Question: This is related to post <URL>
Now that I have this dataframe below, i am trying to visualize this.
'''
Item Add Subtracts Month Net_Items Monthly_Available_Items
C 68 30 1 38 38
C 58 34 2 24 62
C 64 47 3 17 79
C 263 81 4 182 261
C 95 104 5 -9 252
C 38 63 6 -25 227
C 115 95 7 20 247
C 97 112 8 -15 232
'''
The code and graph are below:
'''
plt.figure(figsize=(20,10))
fig, ax1 = plt.subplots(figsize = (20,10))
ax1 = sns.pointplot(x='Month', y='value', hue='variable',data=stack_df)
ax1.legend(loc = 'upper left')
ax2 = sns.barplot(x = 'Month', y = 'Monthly_Available_Items', data =
stack_df, color = 'purple')
ax1.set_ylabel("Count of Items")
'''
Comparison of Add and subtracts vs available monthly inventory:

Questions:
1. How can i add the legend to the ax2 axis. This represent the Monthly Available items for each month. i tried ax2.legend() but it not work
2. How can i create similar plots for each item(A,B,C,D,E)
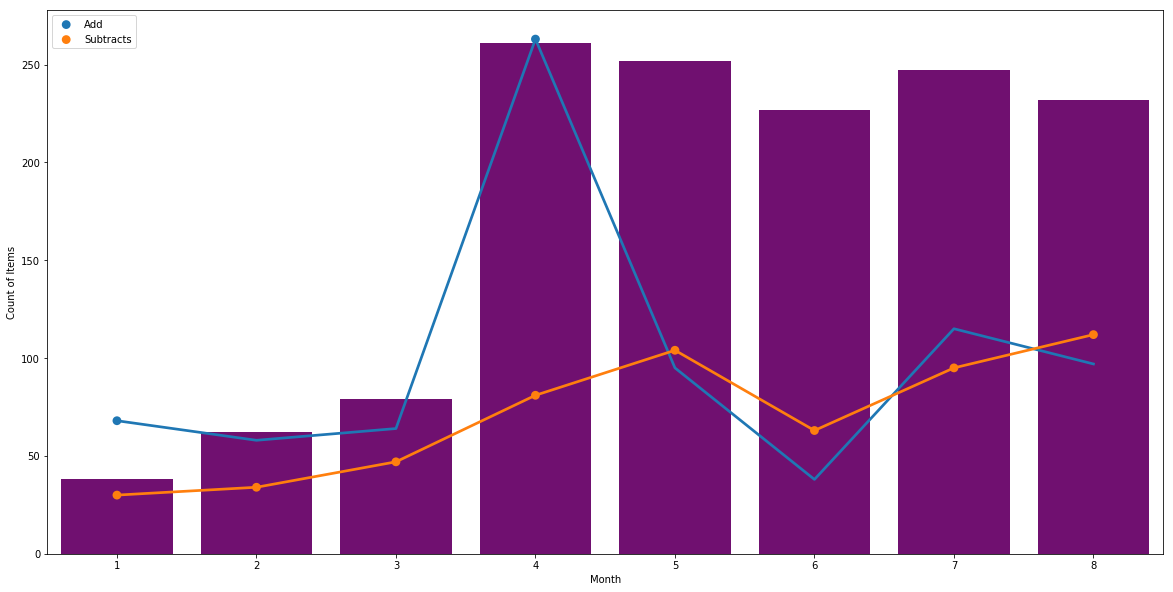
Answer: You can add a legend by specifying the 'label'
'''
ax2 = sns.barplot(x = 'Month', y = 'Monthly_Available_Items',
data = stack_df, color = 'purple',
label = "Monthly_Available_Items")
ax2.legend() # will show the legend for the barplot
'''
If you want to plot multiple plots based on Item column you could use 'groupby' to plot.
Assuming this is our dataframe 'df:'
'''
Item Add Subtracts Month Net_Items Monthly_Available_Items
0 C 68 30 1 38 38
1 D 58 34 2 24 62
2 C 64 47 3 17 79
3 C 263 81 4 182 261
4 D 95 104 5 -9 252
5 D 38 63 6 -25 227
6 D 115 95 7 20 247
7 C 97 112 8 -15 232
'''
The easiest way to plot multiple plots for each unique value from 'Item' column would be using pandas 'plot' method. We'll first use 'melt' and then 'groupby'.
'''
melt = df.melt(id_vars=('Item', 'Month', 'Monthly_Available_Items'),
value_vars=['Add','Subtracts'])
# sort the melted df by item column
melt.sort_values("Item", inplace=True)
# using groupby to plot by item column.
ax = df.groupby("Item").plot(x='Month', y = "Monthly_Available_Items",
kind='bar', color='purple')
# list of axes generated by ax
axes = [i for i in ax]
# list of unique items from item column eg.,C,D
items = melt.Item.unique()
for i in range(len(c)):
sns.pointplot(x='Month', y='value', hue='variable',
data=melt[melt.Item == c[i]], ax=axes[i])
# customize
axes[0].set_title("Plot for Item C")
axes[1].set_title("Plot for Item D")
plt.show()
'''
<URL>
<URL>